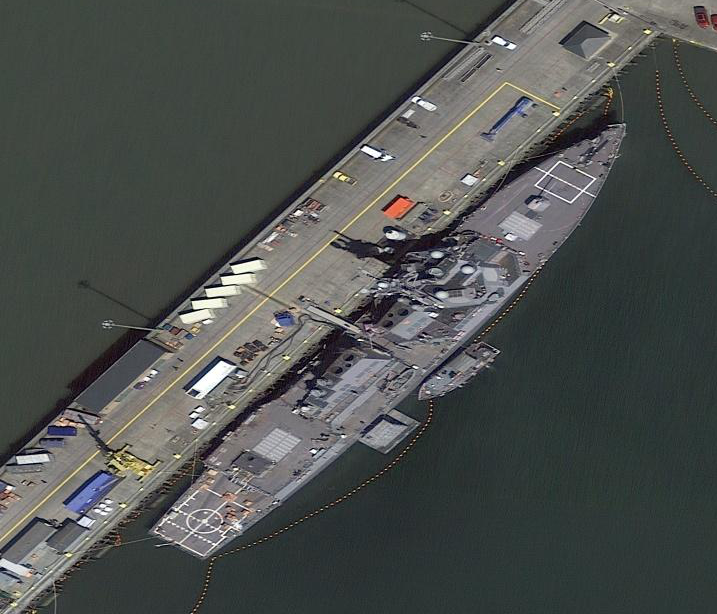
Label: Arleigh_Burke-class_destroyer